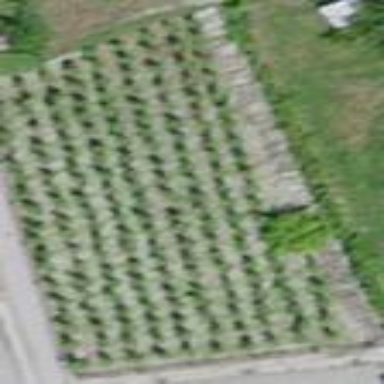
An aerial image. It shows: Vineyard where grapes are grown.